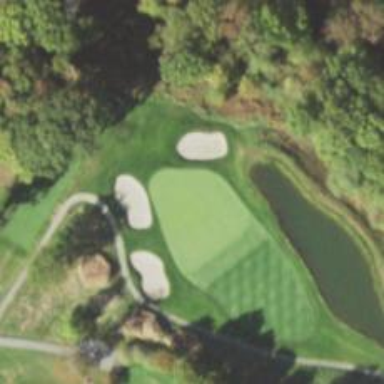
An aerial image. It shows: Golf hole.